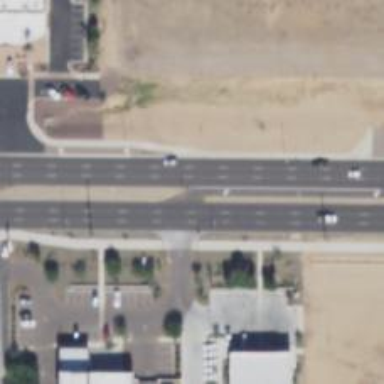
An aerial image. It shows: Primary link highway with asphalt surface.